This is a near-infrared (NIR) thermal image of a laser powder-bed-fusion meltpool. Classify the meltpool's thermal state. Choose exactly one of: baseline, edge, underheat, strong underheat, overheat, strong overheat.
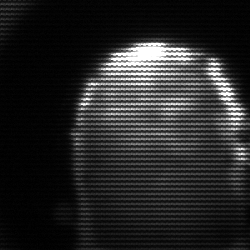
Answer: baseline